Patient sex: M
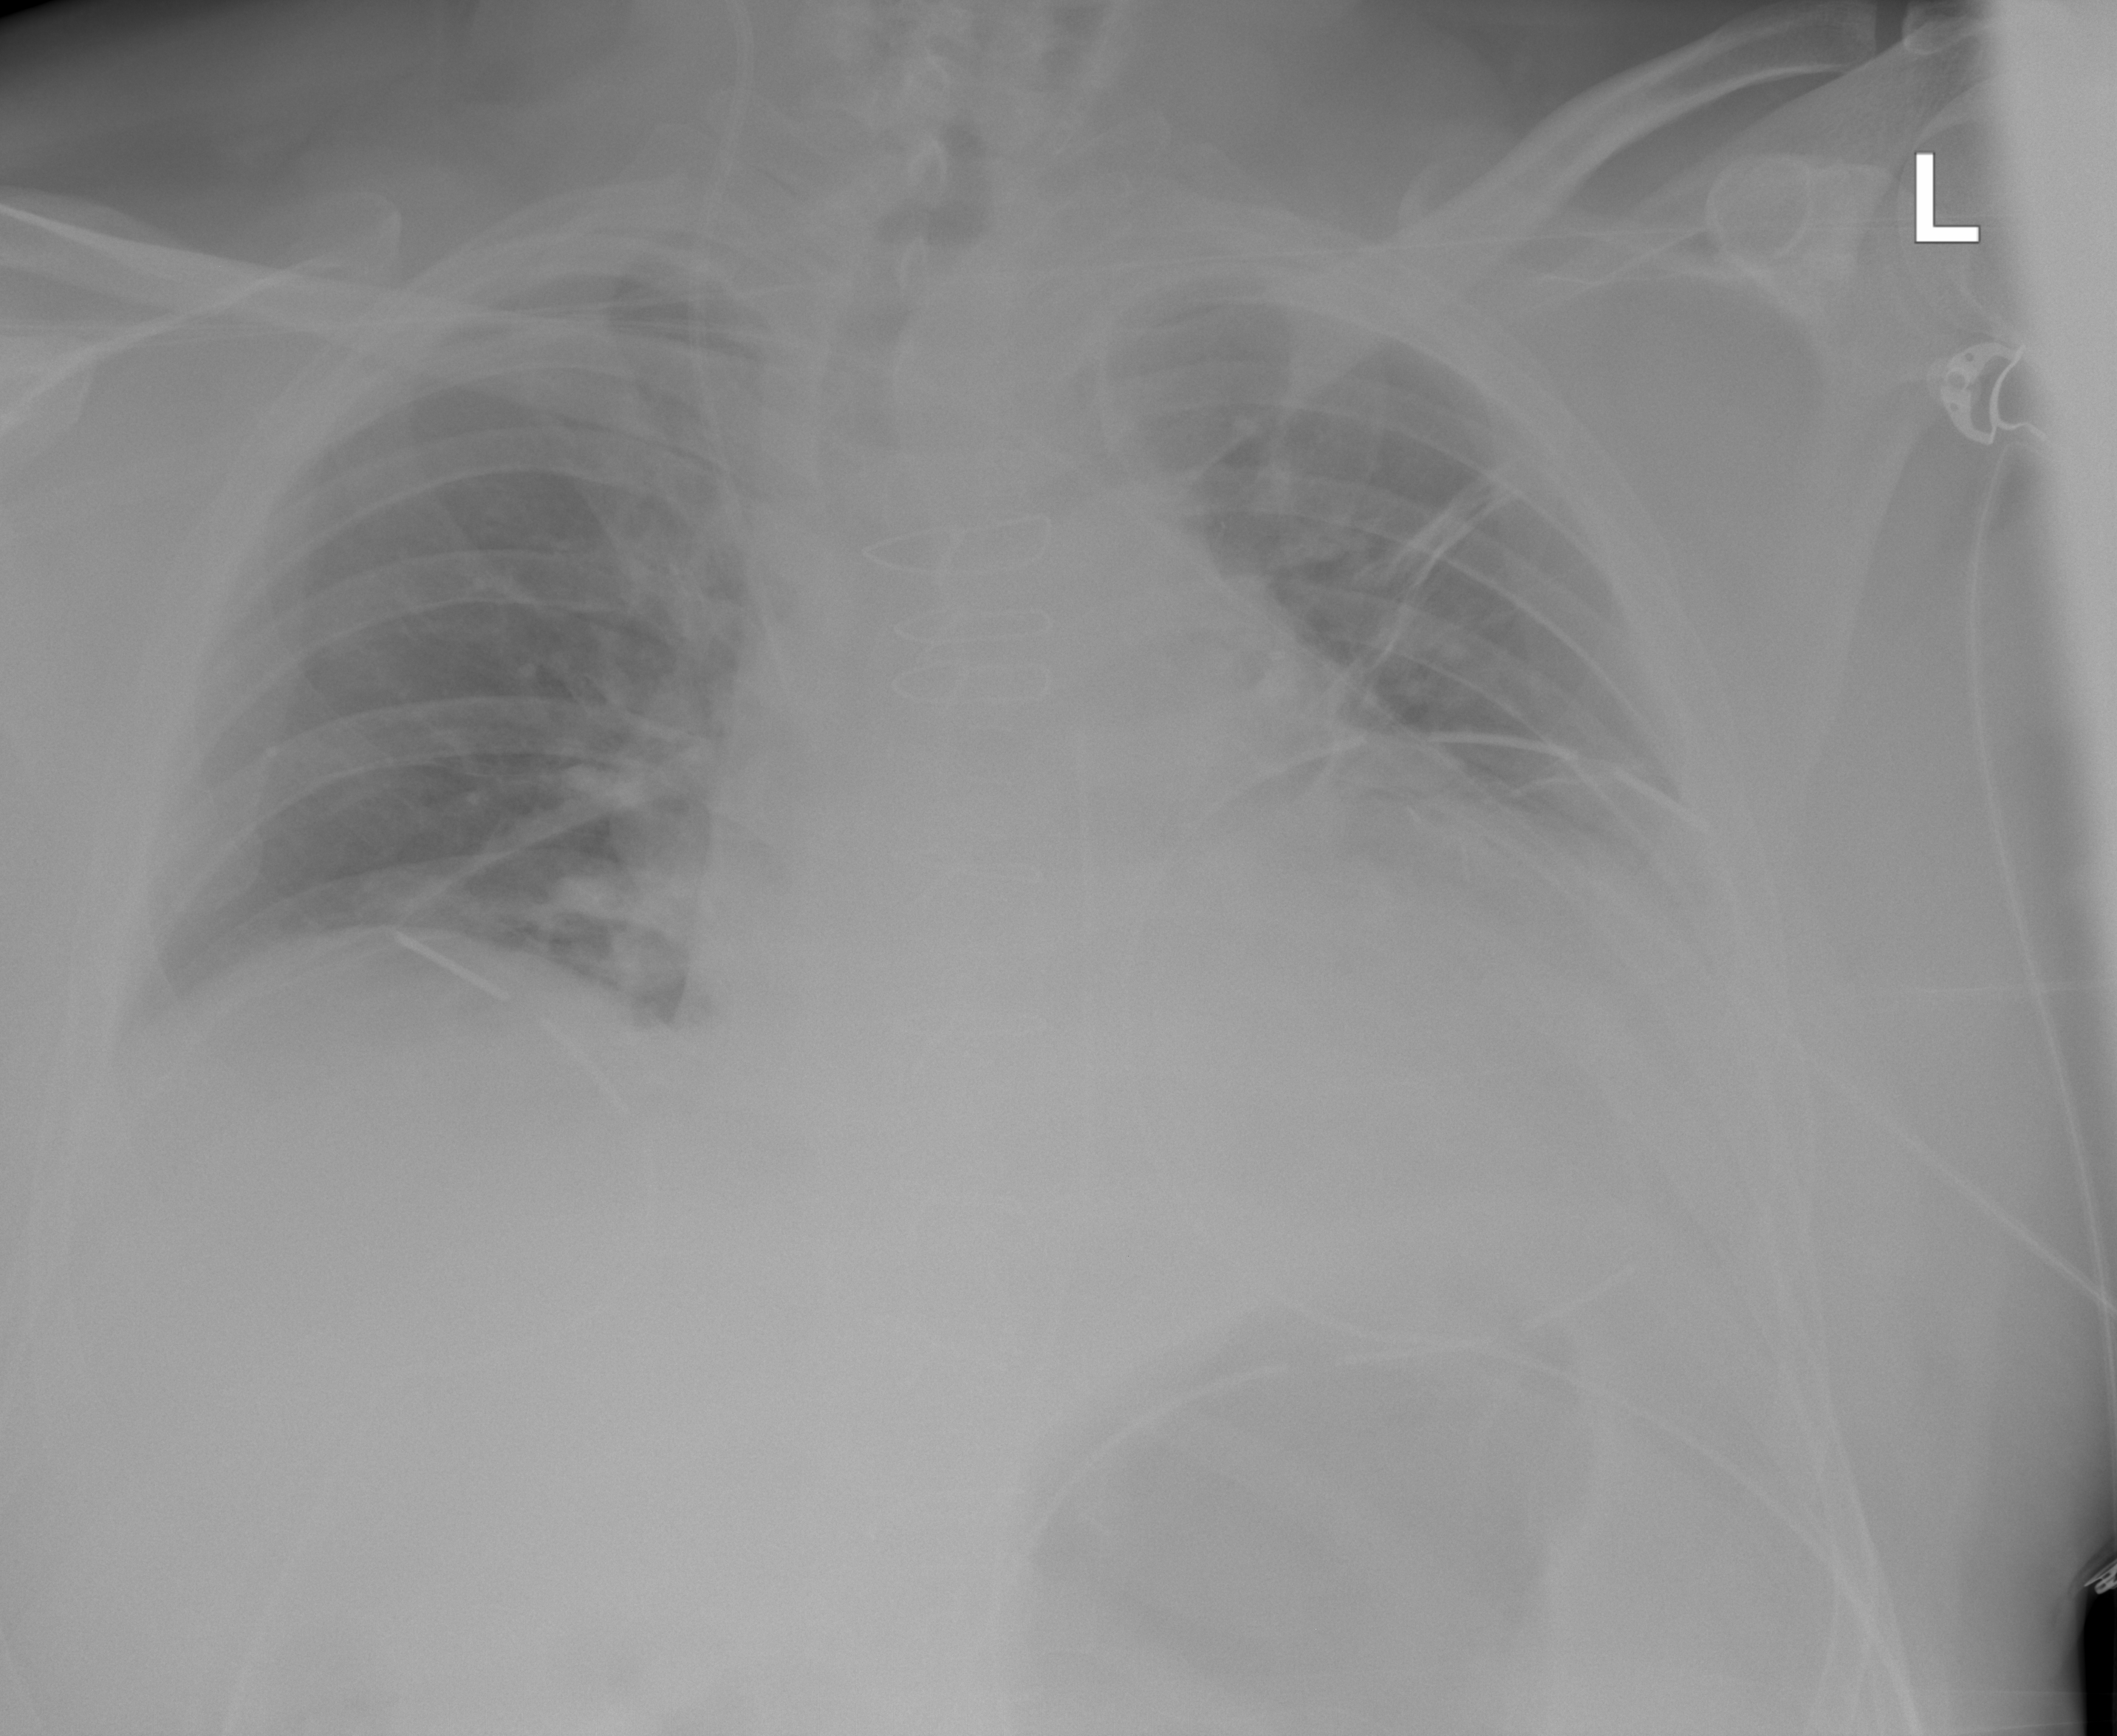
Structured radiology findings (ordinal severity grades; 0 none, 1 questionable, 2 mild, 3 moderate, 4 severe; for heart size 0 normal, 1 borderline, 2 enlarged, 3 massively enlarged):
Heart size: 2
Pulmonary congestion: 0
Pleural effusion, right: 2
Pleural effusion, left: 2
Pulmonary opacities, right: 0
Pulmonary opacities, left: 0
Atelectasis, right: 2
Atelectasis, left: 2